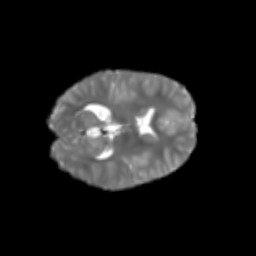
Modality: T2w
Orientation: axial
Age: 6
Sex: female
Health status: healthy